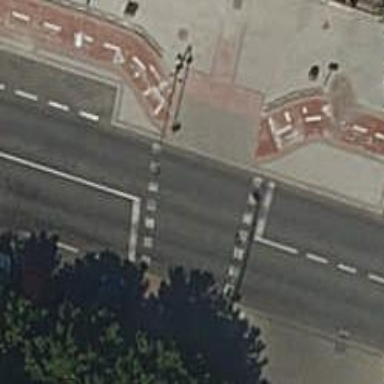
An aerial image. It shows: Marked road crossing with visible crossing markings.